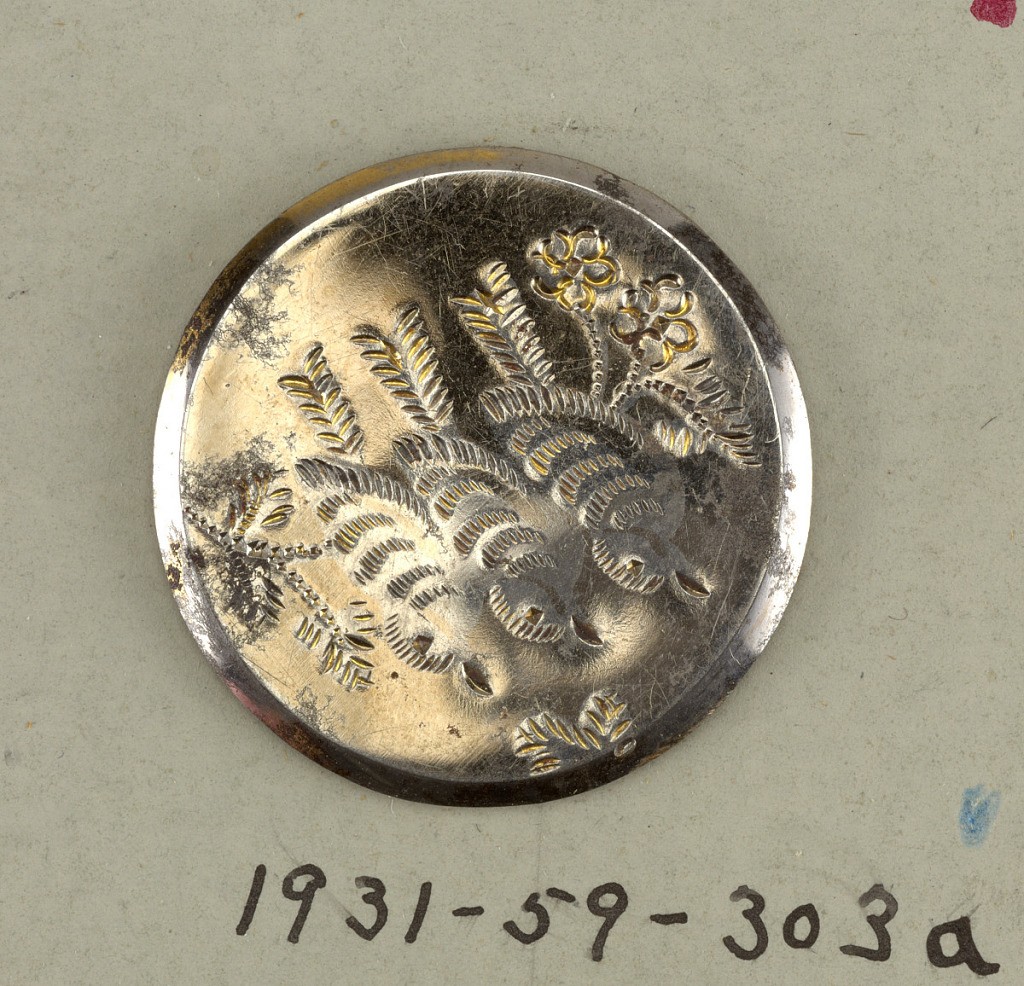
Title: Button
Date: mid-19th century
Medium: brass
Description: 1931-59-303-a: circular, flat buttons ornamented with design of t...